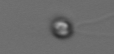
Label: flagellate